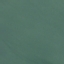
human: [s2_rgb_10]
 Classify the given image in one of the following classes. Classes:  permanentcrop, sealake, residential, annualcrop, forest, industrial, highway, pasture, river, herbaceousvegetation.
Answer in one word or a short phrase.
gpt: SeaLake